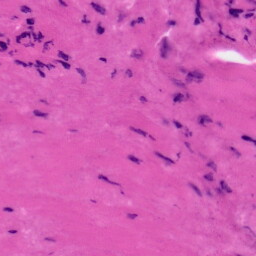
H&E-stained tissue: Tonsil